Field crop: maize
Growth stage: 2
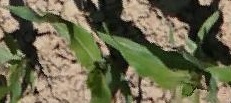
Species: maize